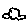
Label: car